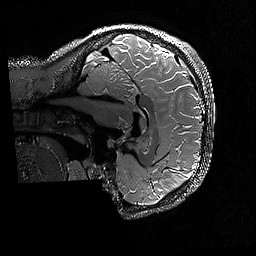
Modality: T2w
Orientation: sagittal
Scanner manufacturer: siemens
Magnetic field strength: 3 T
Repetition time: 3.2 s
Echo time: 0.428 s